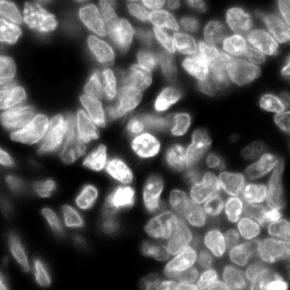
Tissue sample: colon
Magnification: 10.0x
Cell type: T cells
Senescence state: senescent